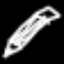
Label: pencil